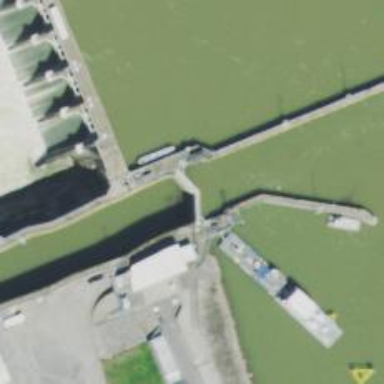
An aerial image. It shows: Lock gate along waterway.